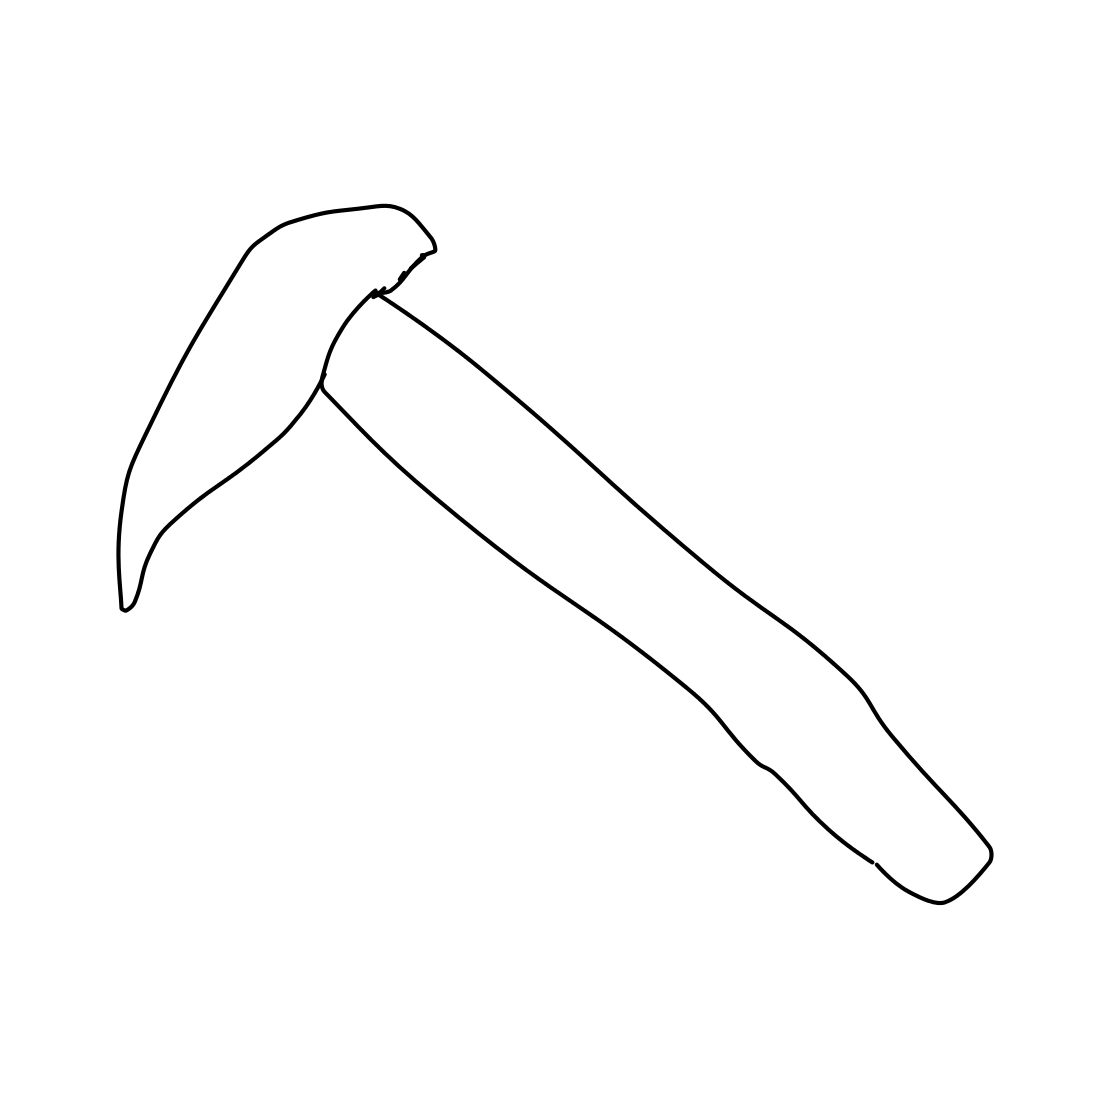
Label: axe